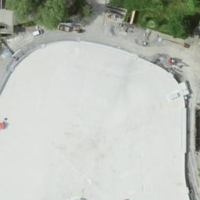
EUNIS habitat code: 53
Species observed at this site:
Sympetrum fonscolombii